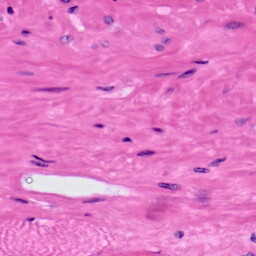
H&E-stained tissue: Prostate